Field crop: tomato
Growth stage: 1
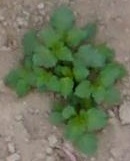
Species: solanum